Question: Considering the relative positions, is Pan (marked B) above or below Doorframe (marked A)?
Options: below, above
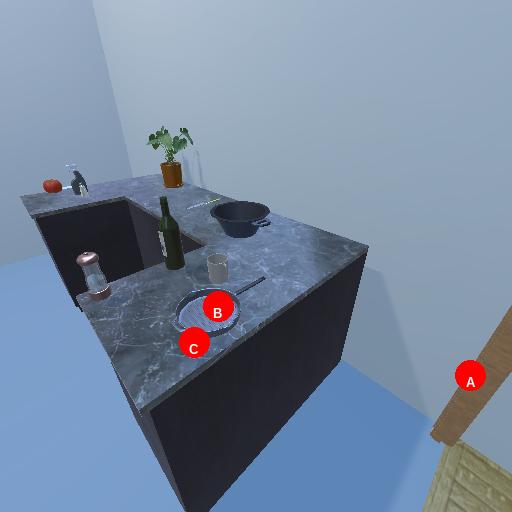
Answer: below